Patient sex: M
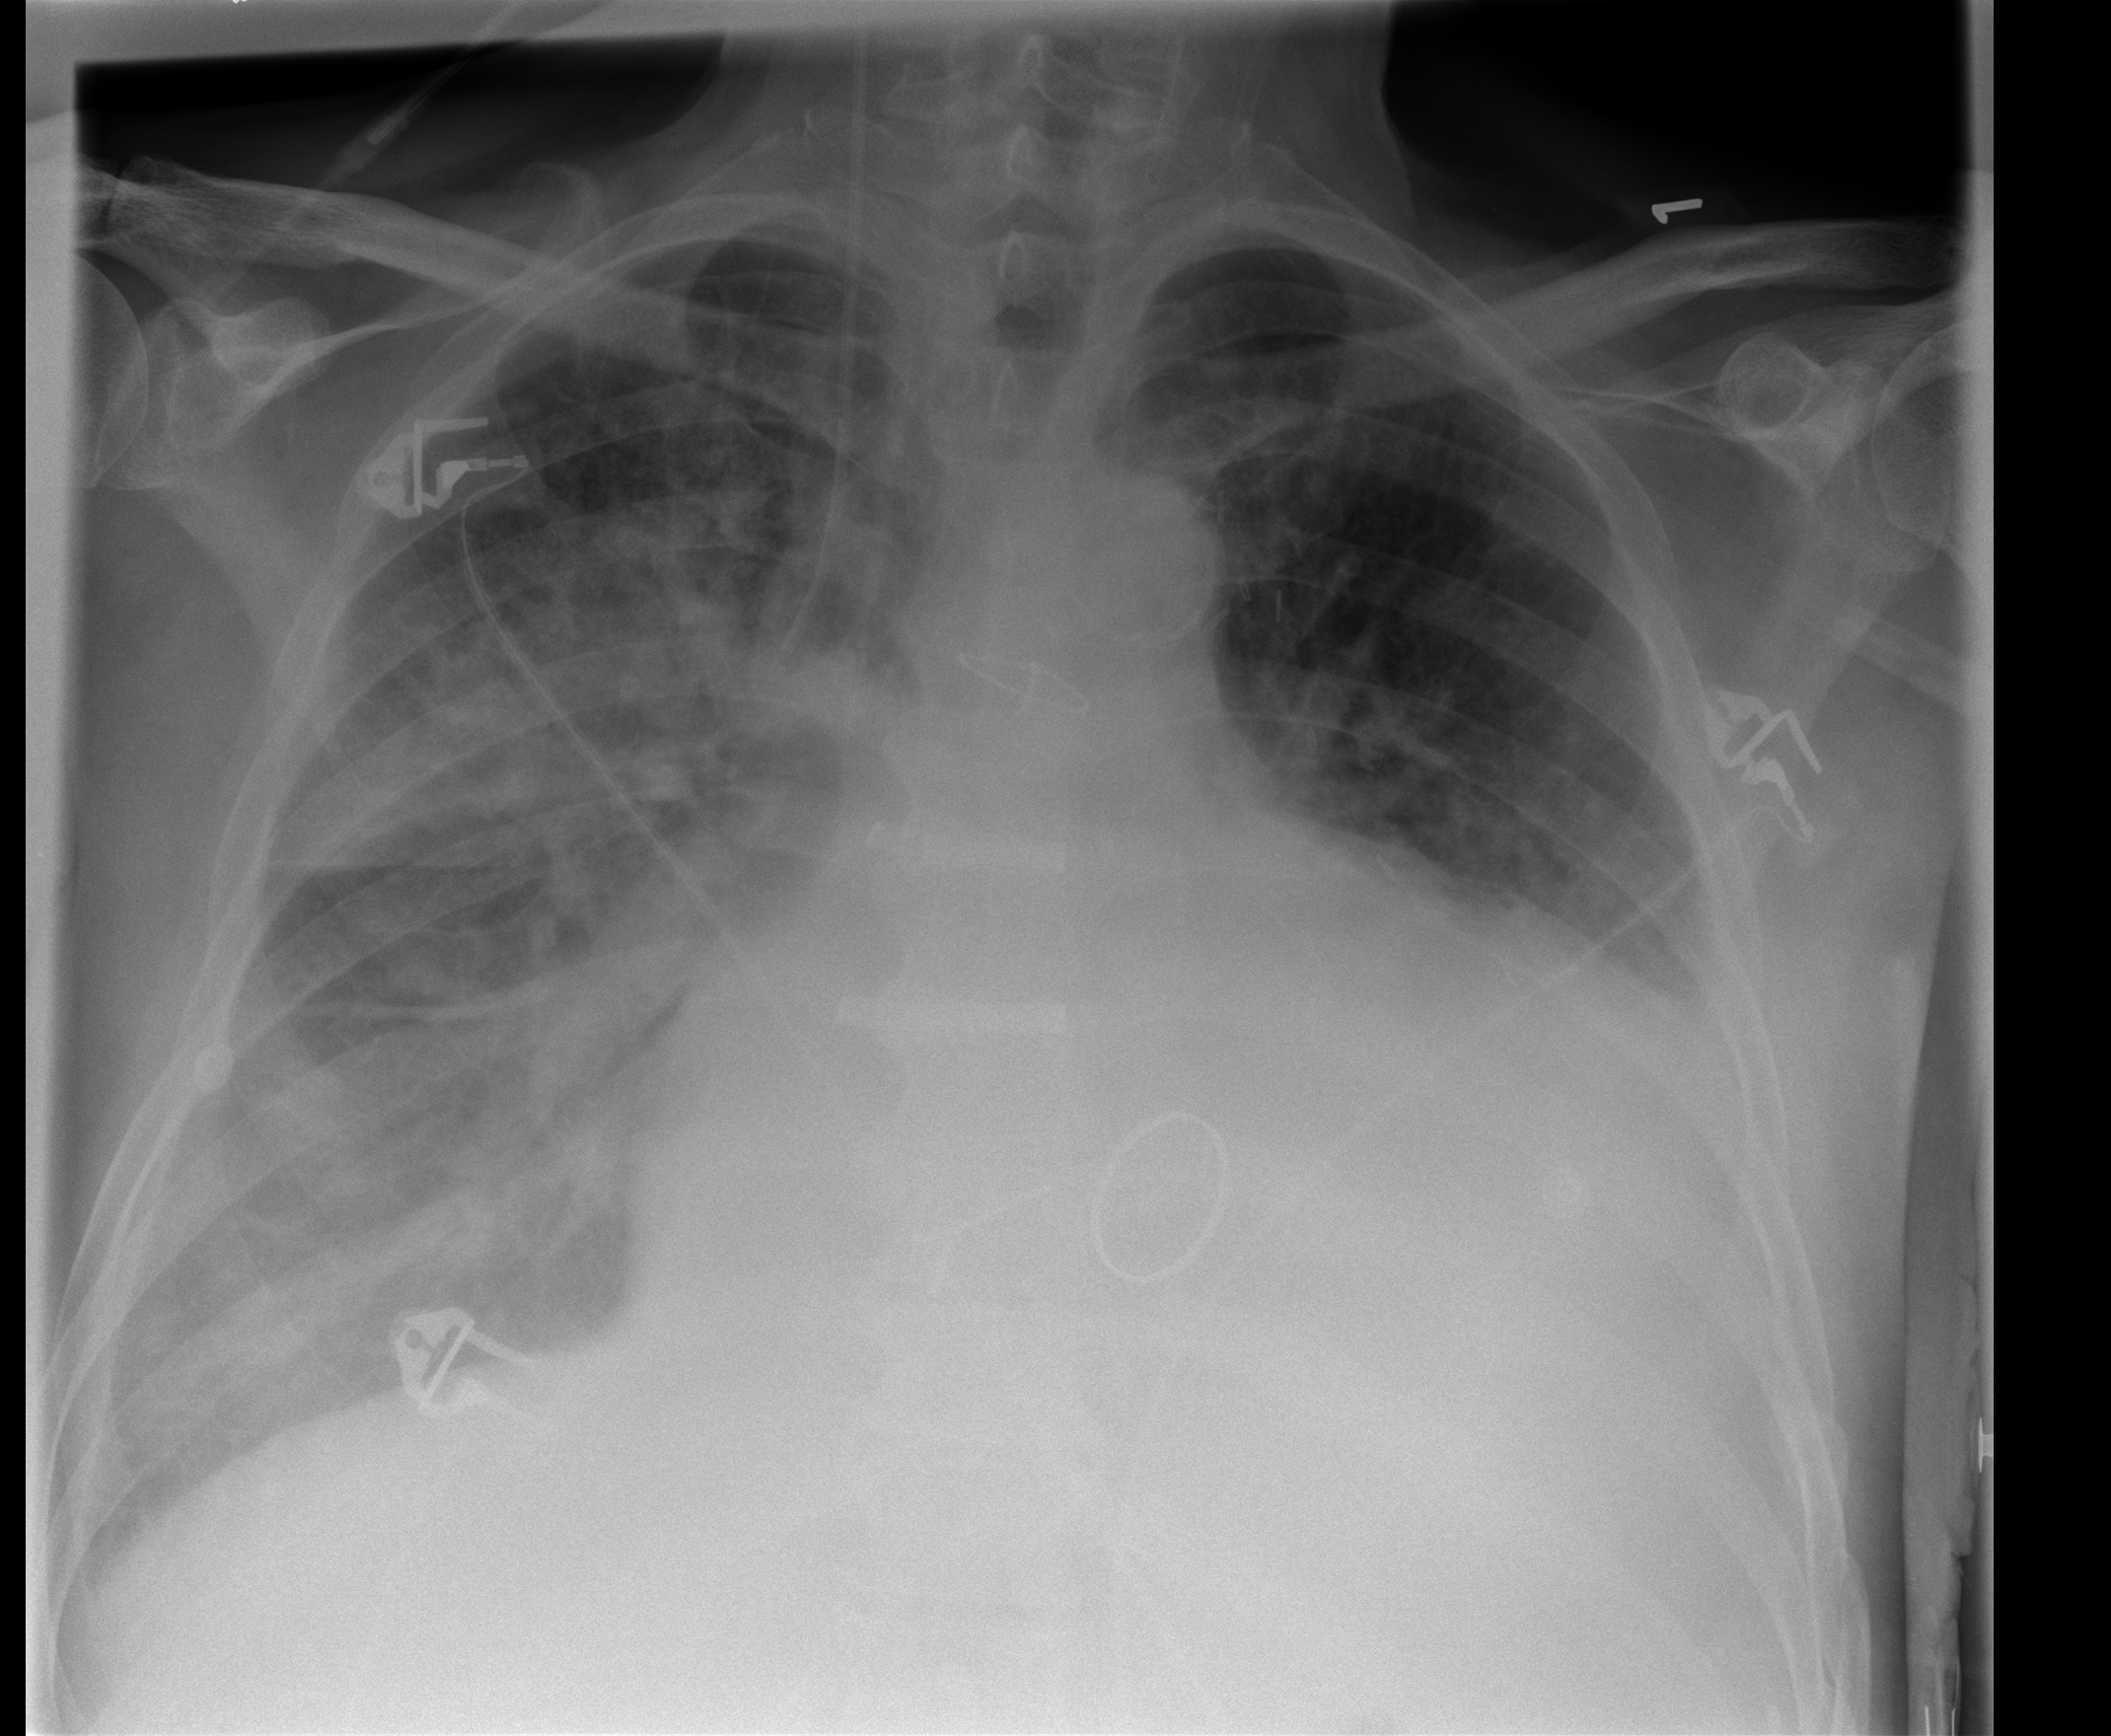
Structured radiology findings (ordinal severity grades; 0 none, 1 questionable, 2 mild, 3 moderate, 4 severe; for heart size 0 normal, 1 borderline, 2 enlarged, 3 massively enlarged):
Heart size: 3
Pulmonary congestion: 2
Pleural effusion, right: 1
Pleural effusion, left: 2
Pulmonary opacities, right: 3
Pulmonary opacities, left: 1
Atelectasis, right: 2
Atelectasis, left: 2